Question: Trying to make a crud function/contact list. The user is brought to this page after they log in:

With a click of the edit function, I hope to take the user to a page that allows them to edit the contact details. Currently struggling to have the link function properly.
The link photo is my /view file. Which looks like this:
'''
<?php
session_start();
if(isset($_SESSION['u_uid'])){
$uid = $_SESSION['u_id'];
require_once('connect.php');
$ReadSql = "SELECT * FROM 'contact' WHERE users_id=$uid ORDER BY Name";
$res = mysqli_query($connection, $ReadSql);
?>
<head>
<title>Motoko</title>
<!-- Latest compiled and minified CSS -->
<link rel="stylesheet"
href="https://maxcdn.bootstrapcdn.com/bootstrap/3.3.7/css/bootstrap.min.css">
<!-- Latest compiled and minified JavaScript -->
<script src="https://maxcdn.bootstrapcdn.com/bootstrap/3.3.7/js/bootstrap.min.js">
</script>
</head>
<body>
<div class="container">
<div class="row">
<table class="table">
<tr>
<th><strong>Name</strong></th>
<th><strong>Company</strong></th>
<th><strong>Title</strong></th>
<th><strong>Phone</strong></th>
<th><strong>Email</strong></th>
<th><strong>Address</strong></th>
<th><strong>Extras</strong></th>
</tr>
<?php
while($r = mysqli_fetch_assoc($res)){
?>
<tr>
<td><?php echo $r['Name']; ?></td>
<td><?php echo $r['Company']; ?></td>
<td><?php echo $r['Title']; ?></td>
<td><?php echo $r['Phone']; ?></td>
<td><?php echo $r['Email']; ?></td>
<td><?php echo $r['Address']; ?></td>
<td><a href="crud/update.php?id=<?php echo $r['id'] ?>">Edit</a></td>
<td><input type="button" onClick="deleteme(<?php echo $r['u_uid']; ?>)" name="Delete" value="Delete"></td>
</tr>
<!-- Javascript function for deleting data -->
<script language="Javascript">
function deleteme(delid)
{
if(confirm("Are you sure you want to Delete?")){
window.location.href='crud/delete.php';
}
}
</script>
<?php } ?>
</table>
</div>
</body>
</html>
<?php
}else{
header("Location: http://motoko.sorainsurance.com.au");
}
?>
'''
This would then take them to the /update file. Which starts like:
'''
<?php
error_reporting();
require_once('connect.php');
$id = $_GET['id'];
$SelSql = "SELECT * FROM 'contact' WHERE id=$id";
$res = mysqli_query($connection, $SelSql);
$r = mysqli_fetch_assoc($res);
if(isset($_POST) & !empty($_POST)){
$name = mysqli_real_escape_string($connection,$_POST['name']);
$comp = mysqli_real_escape_string($connection,$_POST['comp']);
$title = mysqli_real_escape_string($connection,$_POST['title']);
$phone = mysqli_real_escape_string($connection,$_POST['urstel']);
$email = mysqli_real_escape_string($connection,$_POST['email']);
$location = mysqli_real_escape_string($connection,$_POST['location']);
$UpdateSql = "UPDATE 'contact' SET Name='$name', Company='$comp',
Title='$title', Phone='$phone', Email='$email', Address='$location' WHERE id=$id";
$res = mysqli_query($connection, $UpdateSql);
if($res){
echo $smsg = "Successfully updated data.";
echo header('location: view.php');
}else{
echo $fmsg = "Failed to update data.";
}
}
'''
Any idea why the error keeps popping up? So confused and struggling to progress :(
Many thanks!
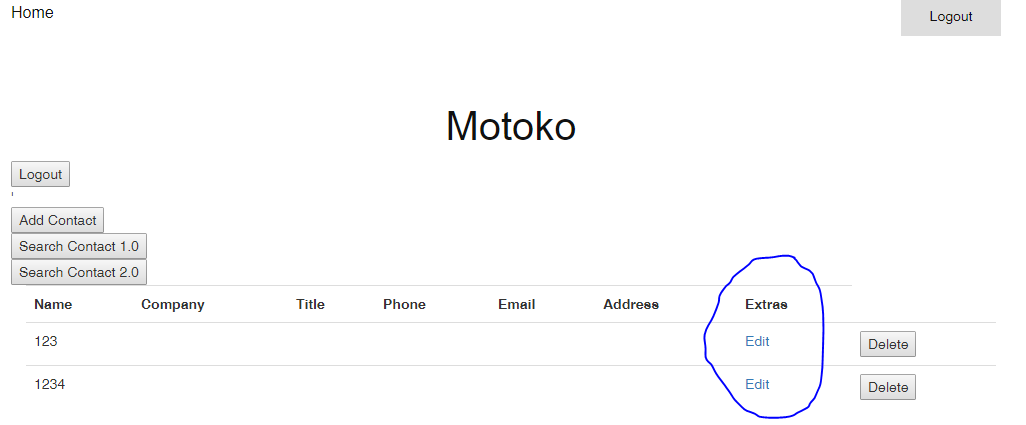
Answer: '404' error code indicate that, you are not request correct 'URL'.
> This would then take them to the /update file
You mentioned, the request will go to 'update' file, But your request 'URL' is 'crud/update.php'.
Now, request 'URL' depends on relativity of the file. So, whether you view file exists at root folder and 'update.php' under 'crud' folder ?
(referring your latest comment)It seems like, your 'update.php' and 'view.php' exists in same folder, then you should simply change the request
'''
crud/update.php
'''
to
'''
update.php
'''
You don't need to mention the folder path in your request.